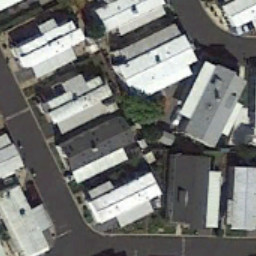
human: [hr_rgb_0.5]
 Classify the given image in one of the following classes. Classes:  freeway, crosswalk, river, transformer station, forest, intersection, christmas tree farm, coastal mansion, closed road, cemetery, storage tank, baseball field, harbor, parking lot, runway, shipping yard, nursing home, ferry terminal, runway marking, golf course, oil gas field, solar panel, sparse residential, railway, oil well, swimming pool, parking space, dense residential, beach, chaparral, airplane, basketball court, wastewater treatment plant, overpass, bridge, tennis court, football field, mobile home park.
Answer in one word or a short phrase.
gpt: mobile home park